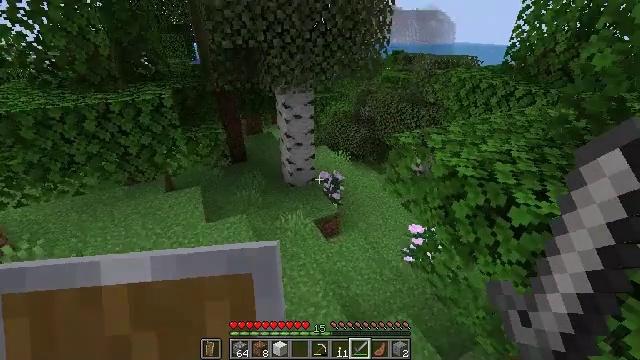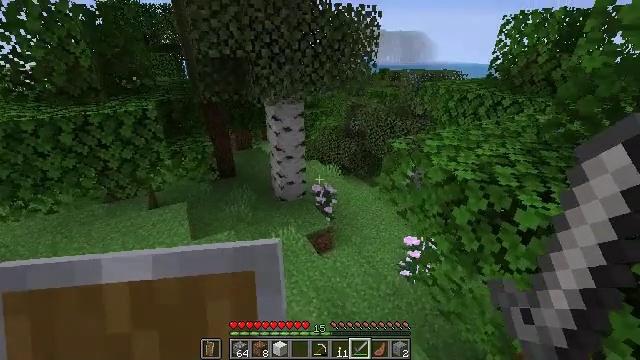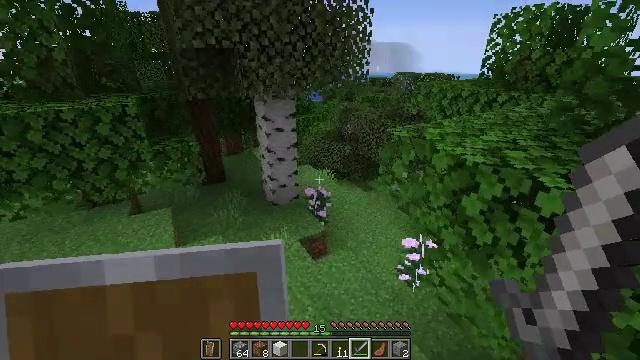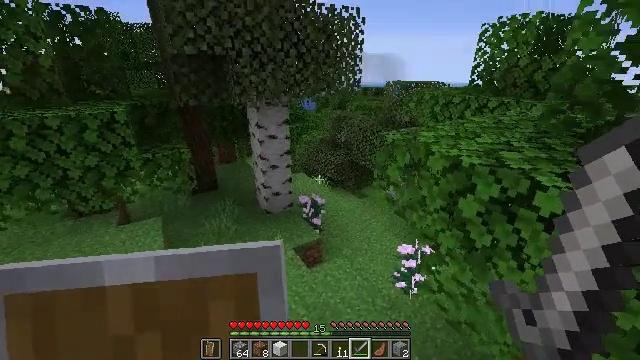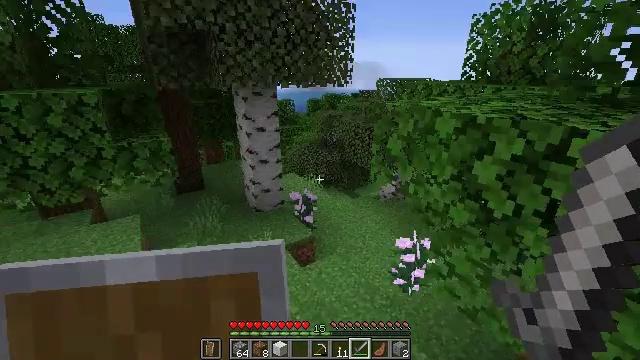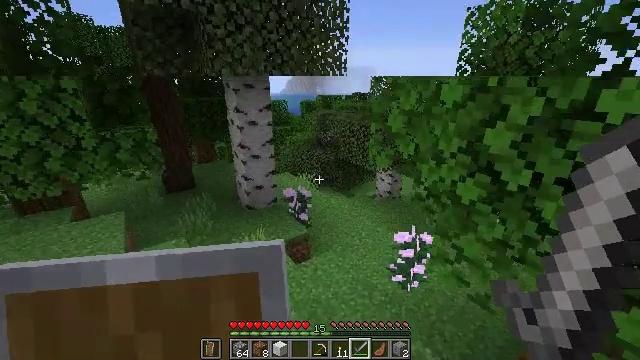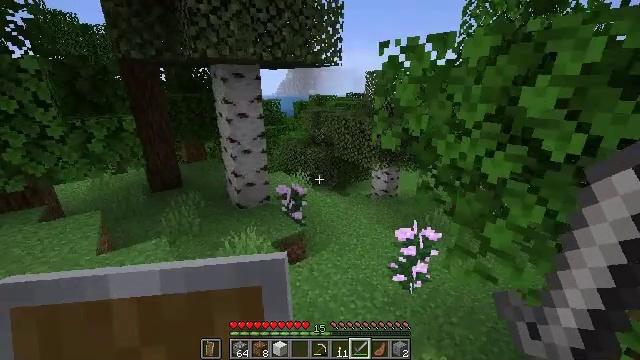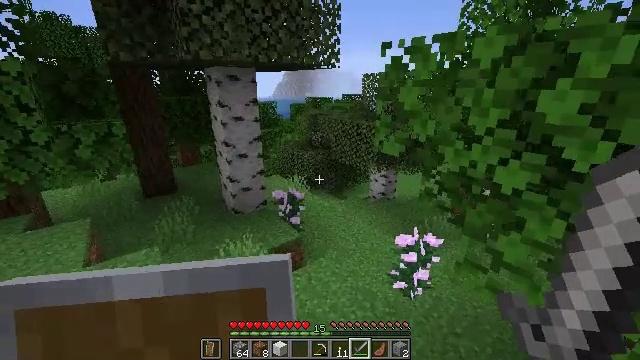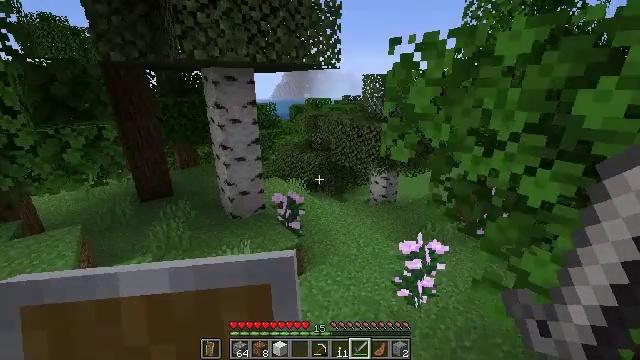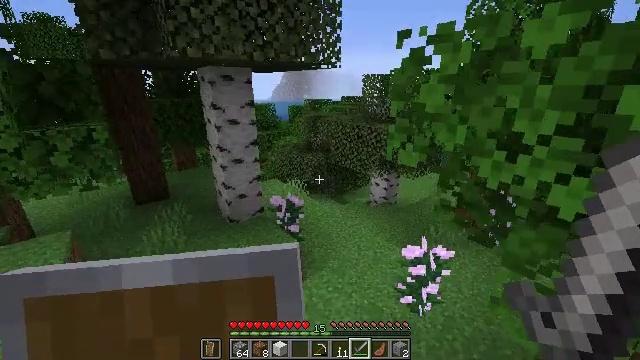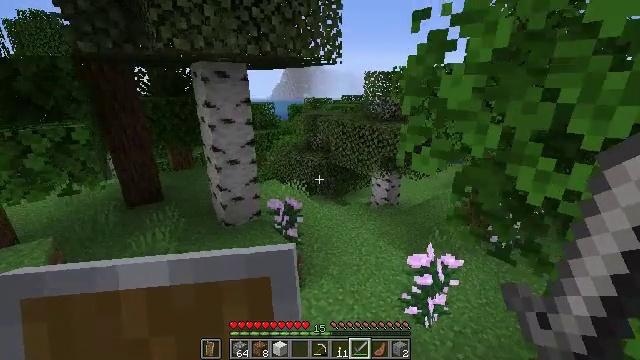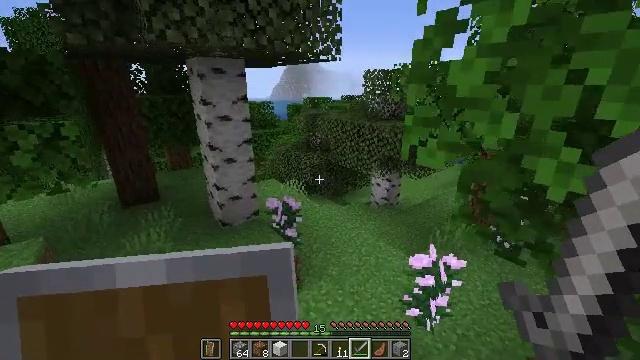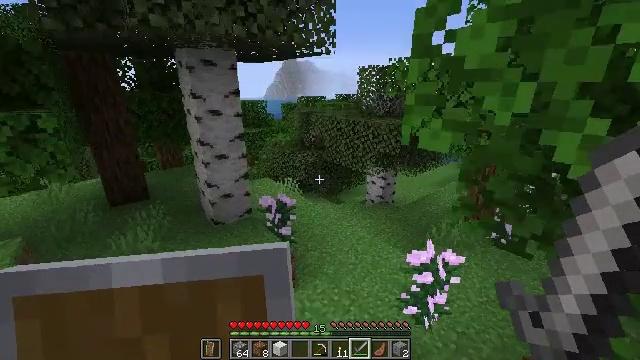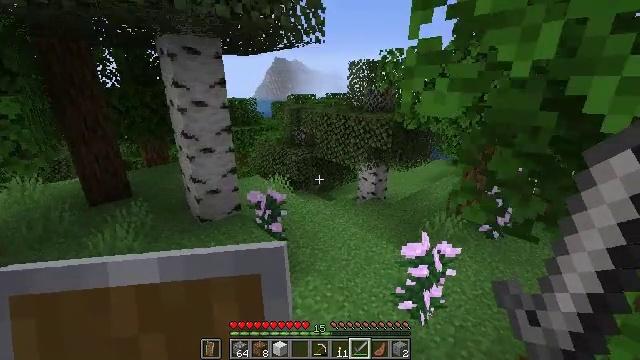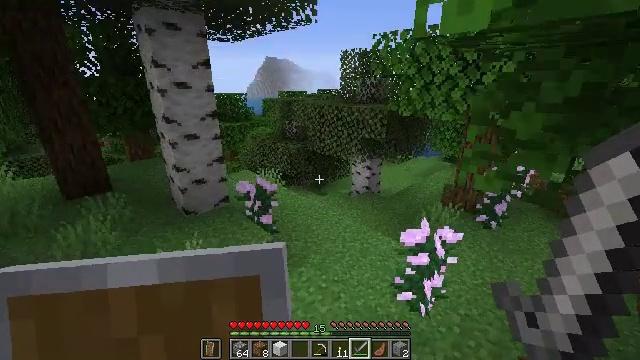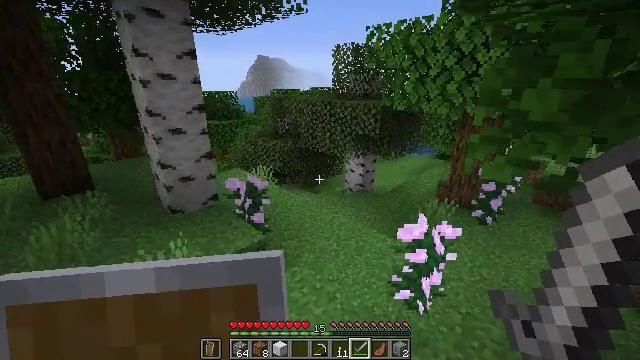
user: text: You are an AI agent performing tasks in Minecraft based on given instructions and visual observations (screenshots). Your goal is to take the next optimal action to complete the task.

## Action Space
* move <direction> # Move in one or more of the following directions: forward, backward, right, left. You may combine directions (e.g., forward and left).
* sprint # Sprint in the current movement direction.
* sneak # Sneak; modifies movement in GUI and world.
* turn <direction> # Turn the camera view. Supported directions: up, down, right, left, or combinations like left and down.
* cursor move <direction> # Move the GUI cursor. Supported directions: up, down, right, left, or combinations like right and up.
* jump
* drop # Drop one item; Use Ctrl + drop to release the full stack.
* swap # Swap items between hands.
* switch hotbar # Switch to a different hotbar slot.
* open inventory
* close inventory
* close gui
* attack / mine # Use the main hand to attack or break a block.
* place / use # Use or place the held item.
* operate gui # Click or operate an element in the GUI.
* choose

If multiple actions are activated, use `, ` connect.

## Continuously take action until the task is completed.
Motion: motion action
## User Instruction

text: Kill the tropical fish.
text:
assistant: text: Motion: move forward, turn right and up
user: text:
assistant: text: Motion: move forward, turn right and up
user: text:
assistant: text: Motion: move forward, turn right and up
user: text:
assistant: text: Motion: move forward, turn right and up
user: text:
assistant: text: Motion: move forward, turn right
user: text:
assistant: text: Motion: move forward, turn right
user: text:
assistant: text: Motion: move forward
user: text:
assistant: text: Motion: move forward
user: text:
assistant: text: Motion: move forward
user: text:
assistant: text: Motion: move forward
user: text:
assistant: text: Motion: move forward
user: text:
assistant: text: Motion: move forward, turn right
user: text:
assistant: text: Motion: move forward, turn right
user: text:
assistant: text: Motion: move forward, turn right
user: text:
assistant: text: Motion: move forward, turn right
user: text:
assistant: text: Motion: move forward, turn right
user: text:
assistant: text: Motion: move forward, turn right
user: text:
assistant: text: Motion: move forward, turn right
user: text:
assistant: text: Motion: move forward, turn right
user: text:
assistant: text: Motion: move forward, turn right
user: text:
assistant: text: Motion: move forward, turn right
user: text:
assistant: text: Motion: move forward, turn right
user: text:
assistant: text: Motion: move forward, turn right
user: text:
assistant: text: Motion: move forward, turn right
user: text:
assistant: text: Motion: move forward, turn right
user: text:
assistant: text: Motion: move forward, turn right
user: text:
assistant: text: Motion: move forward, turn right
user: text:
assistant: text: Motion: move forward, turn right
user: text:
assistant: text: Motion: move forward, turn right
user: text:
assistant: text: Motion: move forward